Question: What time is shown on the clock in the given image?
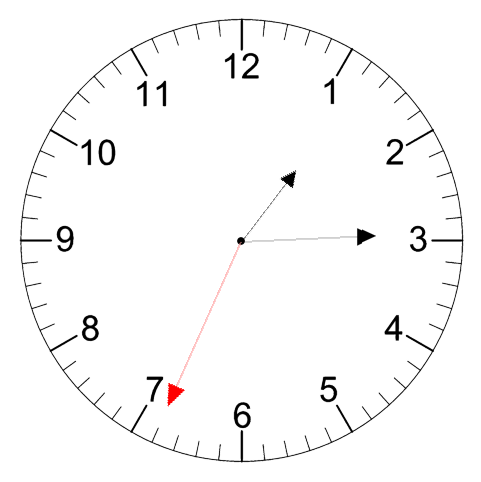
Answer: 01:14:34